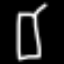
Label: square